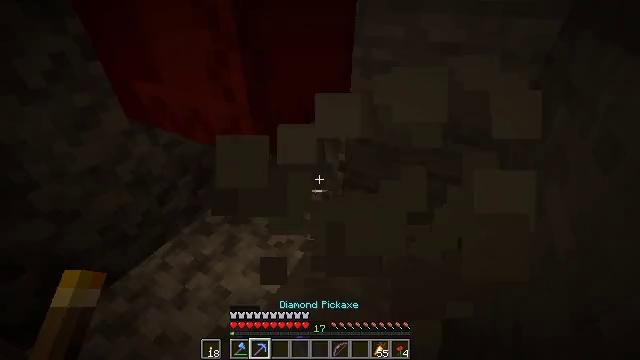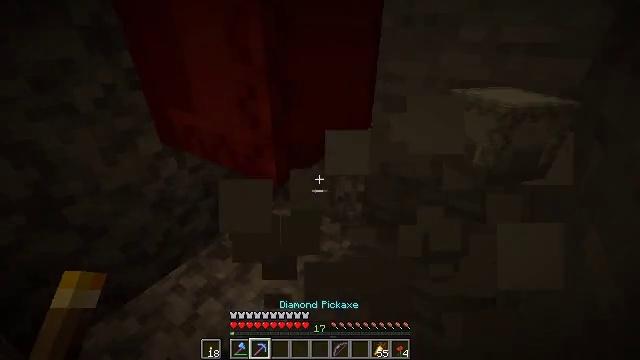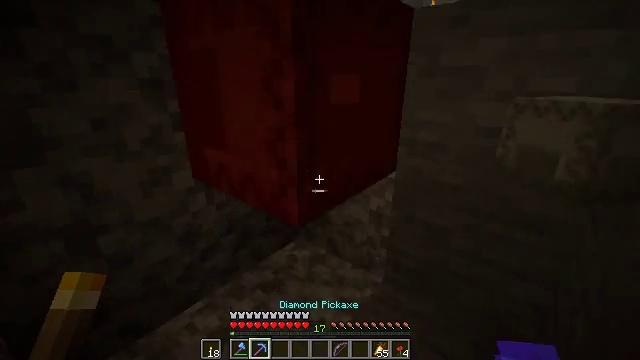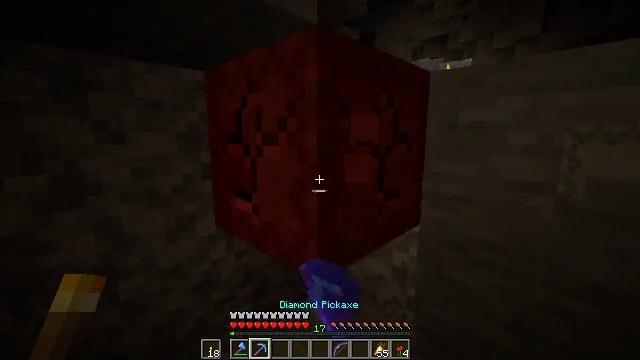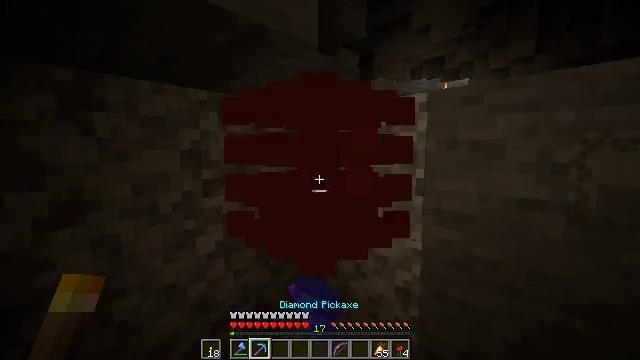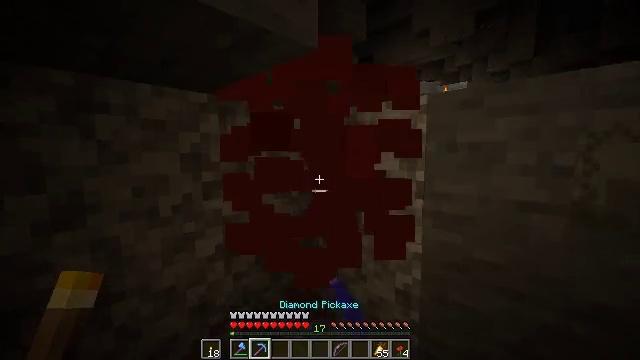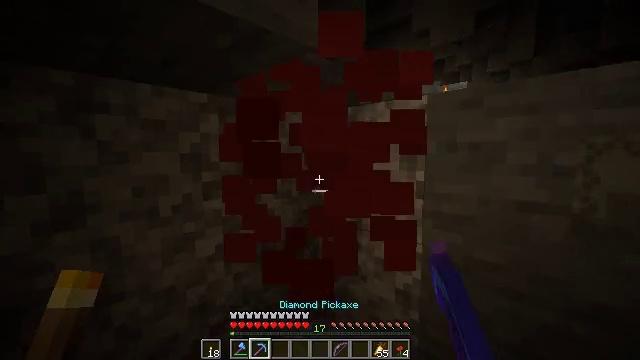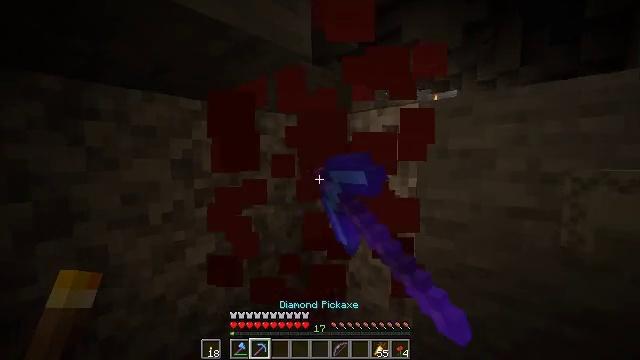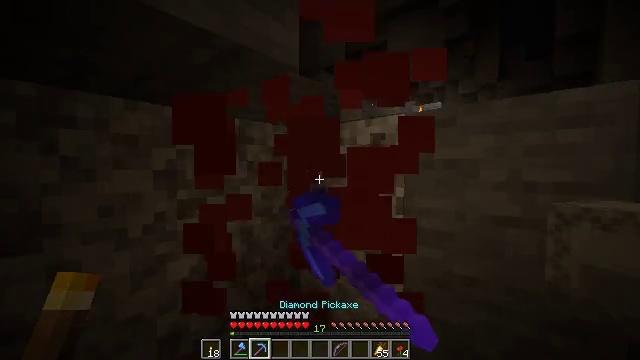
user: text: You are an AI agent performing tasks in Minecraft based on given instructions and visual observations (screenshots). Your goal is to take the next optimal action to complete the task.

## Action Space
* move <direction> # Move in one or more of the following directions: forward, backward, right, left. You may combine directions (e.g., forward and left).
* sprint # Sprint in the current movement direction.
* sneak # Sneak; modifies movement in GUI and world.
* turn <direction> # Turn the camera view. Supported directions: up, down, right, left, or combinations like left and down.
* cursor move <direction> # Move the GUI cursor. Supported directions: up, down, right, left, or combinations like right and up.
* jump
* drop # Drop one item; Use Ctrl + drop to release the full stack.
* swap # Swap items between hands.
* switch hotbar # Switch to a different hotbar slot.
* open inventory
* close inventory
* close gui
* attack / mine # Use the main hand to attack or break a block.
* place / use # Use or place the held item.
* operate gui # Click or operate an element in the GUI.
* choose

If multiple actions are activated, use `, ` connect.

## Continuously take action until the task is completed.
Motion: motion action
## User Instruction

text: Retrieve the items from the red shulker box.
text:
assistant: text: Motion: turn left and up, attack / mine
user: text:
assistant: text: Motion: turn left and up, attack / mine
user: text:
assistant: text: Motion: turn left and up, attack / mine
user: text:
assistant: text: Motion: turn up, attack / mine
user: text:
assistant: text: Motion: attack / mine
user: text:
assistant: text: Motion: attack / mine
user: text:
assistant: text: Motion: turn right and up, attack / mine
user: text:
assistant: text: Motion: move forward, turn right and up, attack / mine
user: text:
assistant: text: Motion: attack / mine